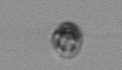
Label: flagellate